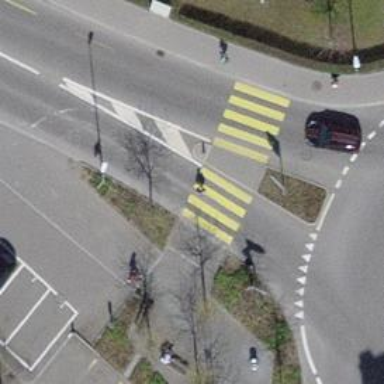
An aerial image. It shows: Uncontrolled zebra crossing with marked island on the road.